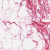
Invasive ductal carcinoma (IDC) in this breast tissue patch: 0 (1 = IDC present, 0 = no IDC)